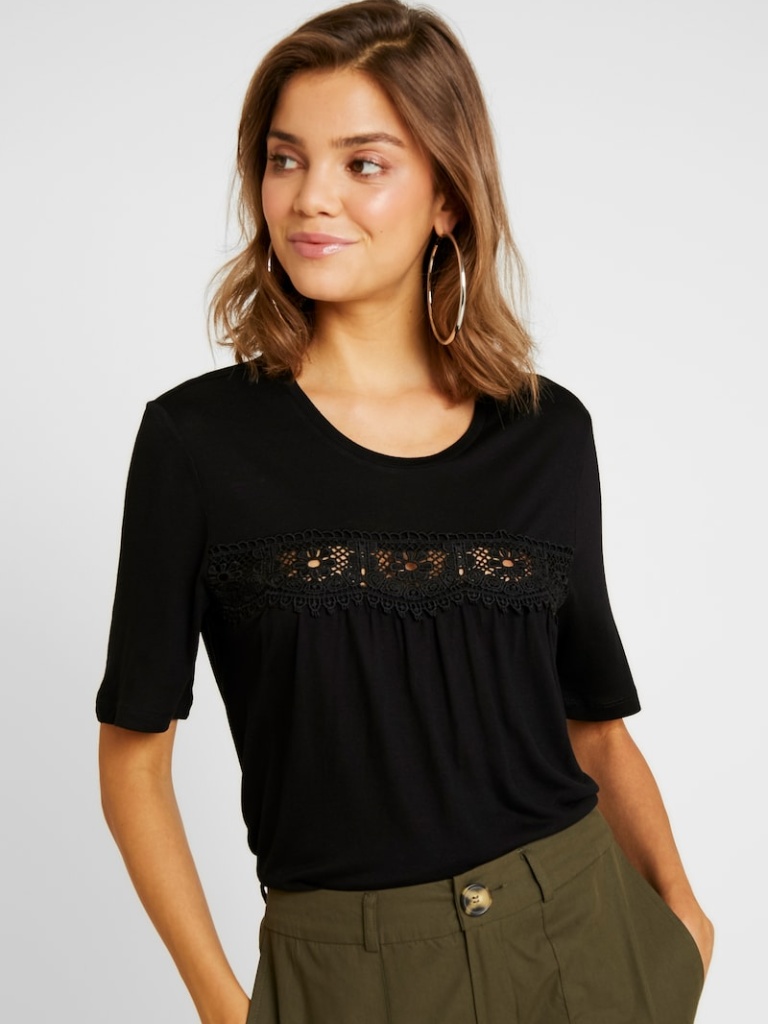
cotton relaxed short sleeve hip length French Tucked crew blouse